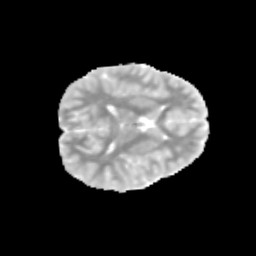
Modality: MD
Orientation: axial
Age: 9
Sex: male
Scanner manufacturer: siemens
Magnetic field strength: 3 T
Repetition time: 3.8 s
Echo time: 0.07 s